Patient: sex F, age 75
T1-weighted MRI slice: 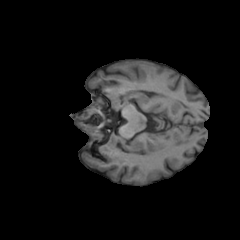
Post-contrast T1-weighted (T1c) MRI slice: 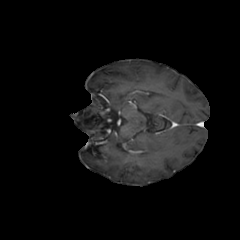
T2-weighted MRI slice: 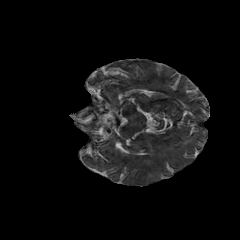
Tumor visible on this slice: no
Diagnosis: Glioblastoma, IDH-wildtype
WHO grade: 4